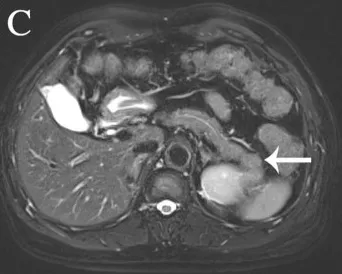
The lesion was identified in T2-weighted images.
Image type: radiology (mri)